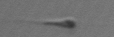
Label: flagellate_morphotype3